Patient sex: M
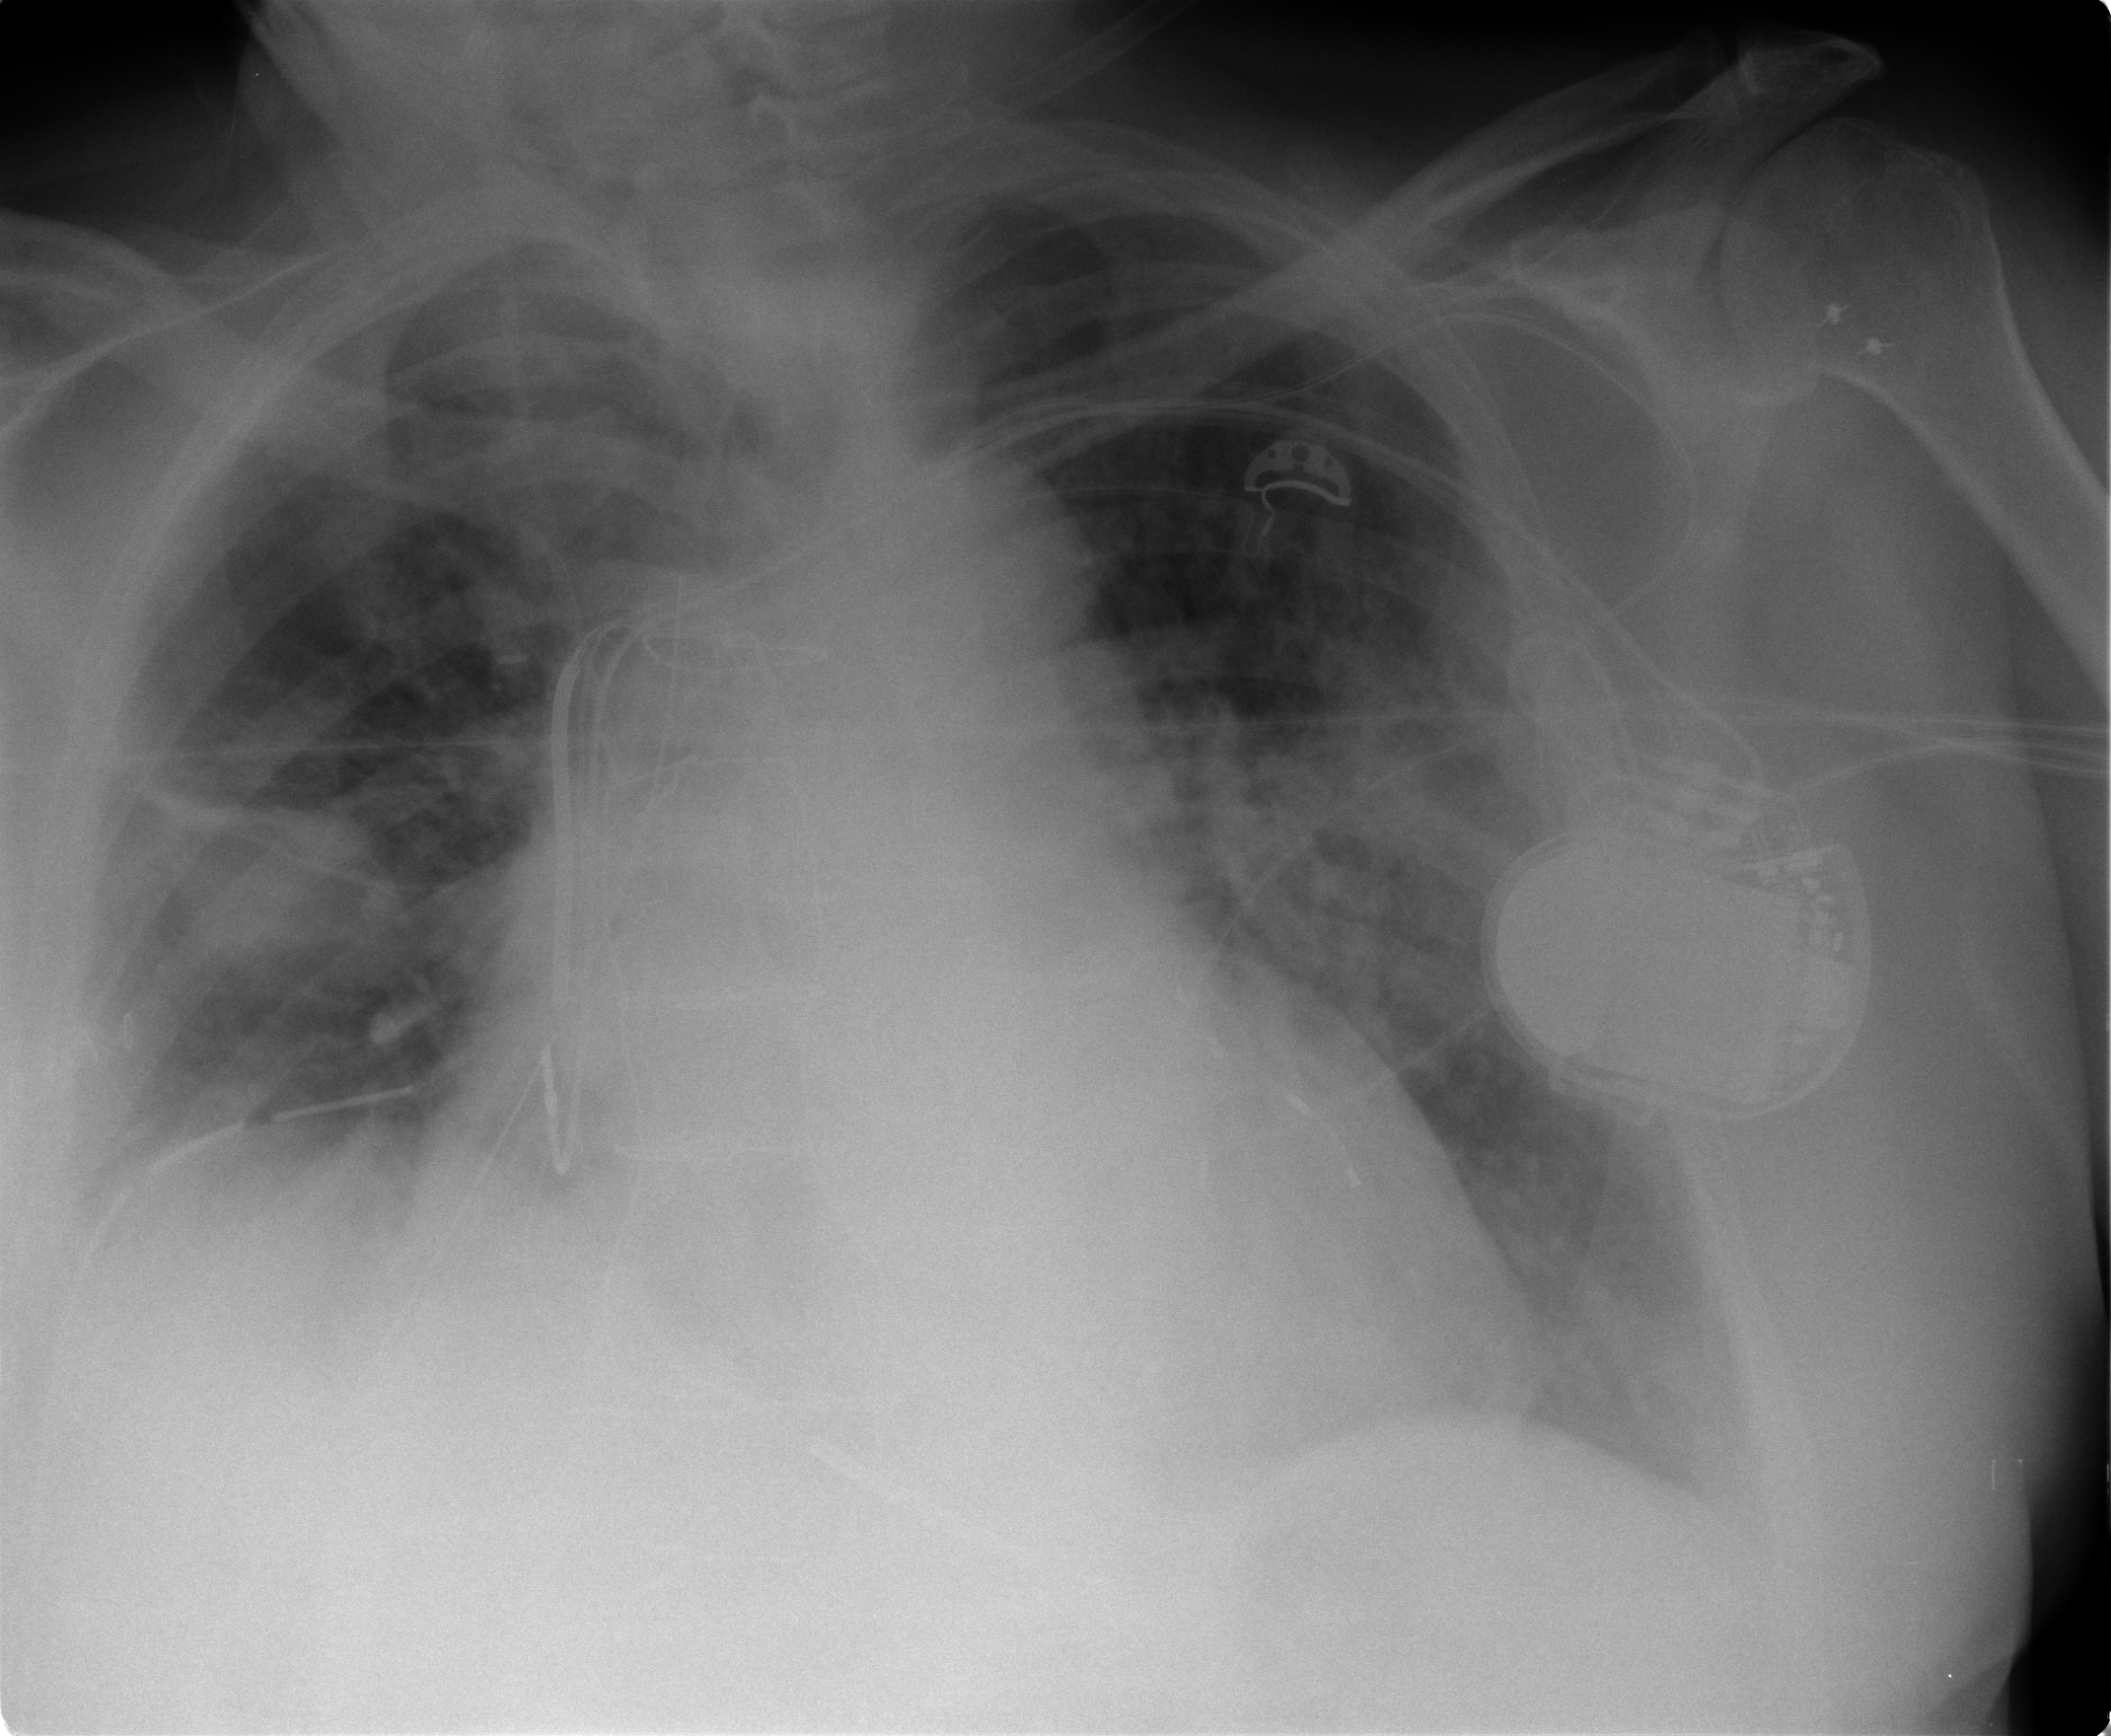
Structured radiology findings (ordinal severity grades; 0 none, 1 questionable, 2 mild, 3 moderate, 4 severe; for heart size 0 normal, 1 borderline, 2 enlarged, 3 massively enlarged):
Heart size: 2
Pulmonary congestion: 2
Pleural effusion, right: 0
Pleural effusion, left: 2
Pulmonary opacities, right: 2
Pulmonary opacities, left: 3
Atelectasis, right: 2
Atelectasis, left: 3